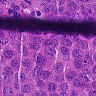
Metastatic tissue present: yes